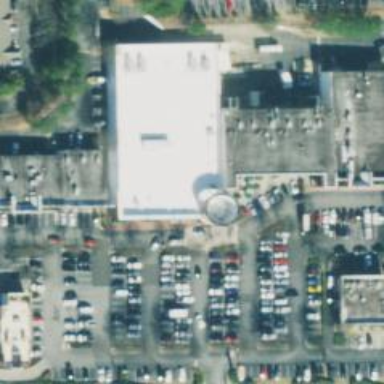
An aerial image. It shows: Supermarket.